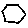
Label: hexagon